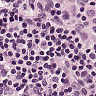
Metastatic tissue present: no